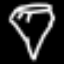
Label: diamond